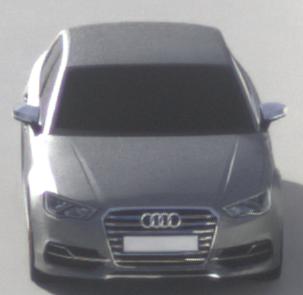
Make: Audi
Model: S3
Detailed model: 8V
Model produced from: 2013
Model produced until: 2020
Doors: 4
Color: gray
Road condition: dry road
Daytime: morning or afternoon
Contrast: high contrast